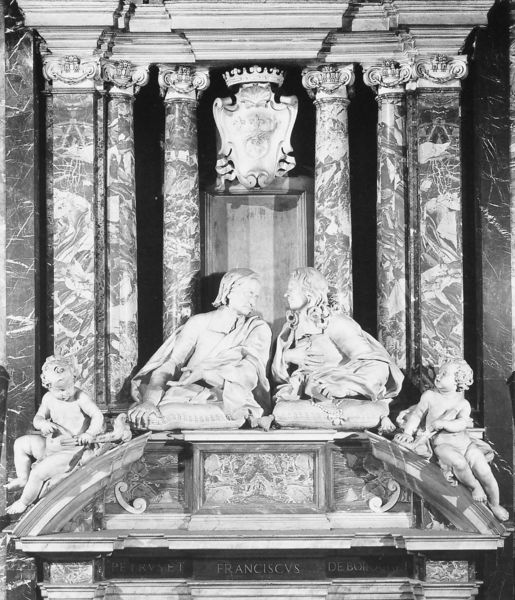
Titel: Denkmal für Pietro und Francesco Bolognetti
Künstler: Francesco Aprile
Standort: Rom, SS. Nomi di Gesù e Maria (EU - I - Latium)
Schlagwörter: hand, mann, frauen, menschen, sitzen, frau, marmor, männer, schwarz, säulen, unterhalten, weiss, blick, rot, gespräch, architektur, arme, stein, innenraum, kind, paar, instrumente, musik, krone, kinder, engel, putte, putto, skulptur, schrift, vedute, figuren, kissen, dichter, inschrift, muse, kordel, plastik, podest, junge, foto, fotografie, name, denkmal, schwarzweiss, komponist, gestik, herrscher, franz, kapitell, wappen, geige, schranke, sarg, grab, ionisch, franziskus, diskussion, dorisch, putten, korinthisch, putti, grabmal, kapitel, sarkophag, epitaph, musikinstrumente, diskurs, engek, franciscus, dialog, debatte, roter marmor, skuoöturen, marmur